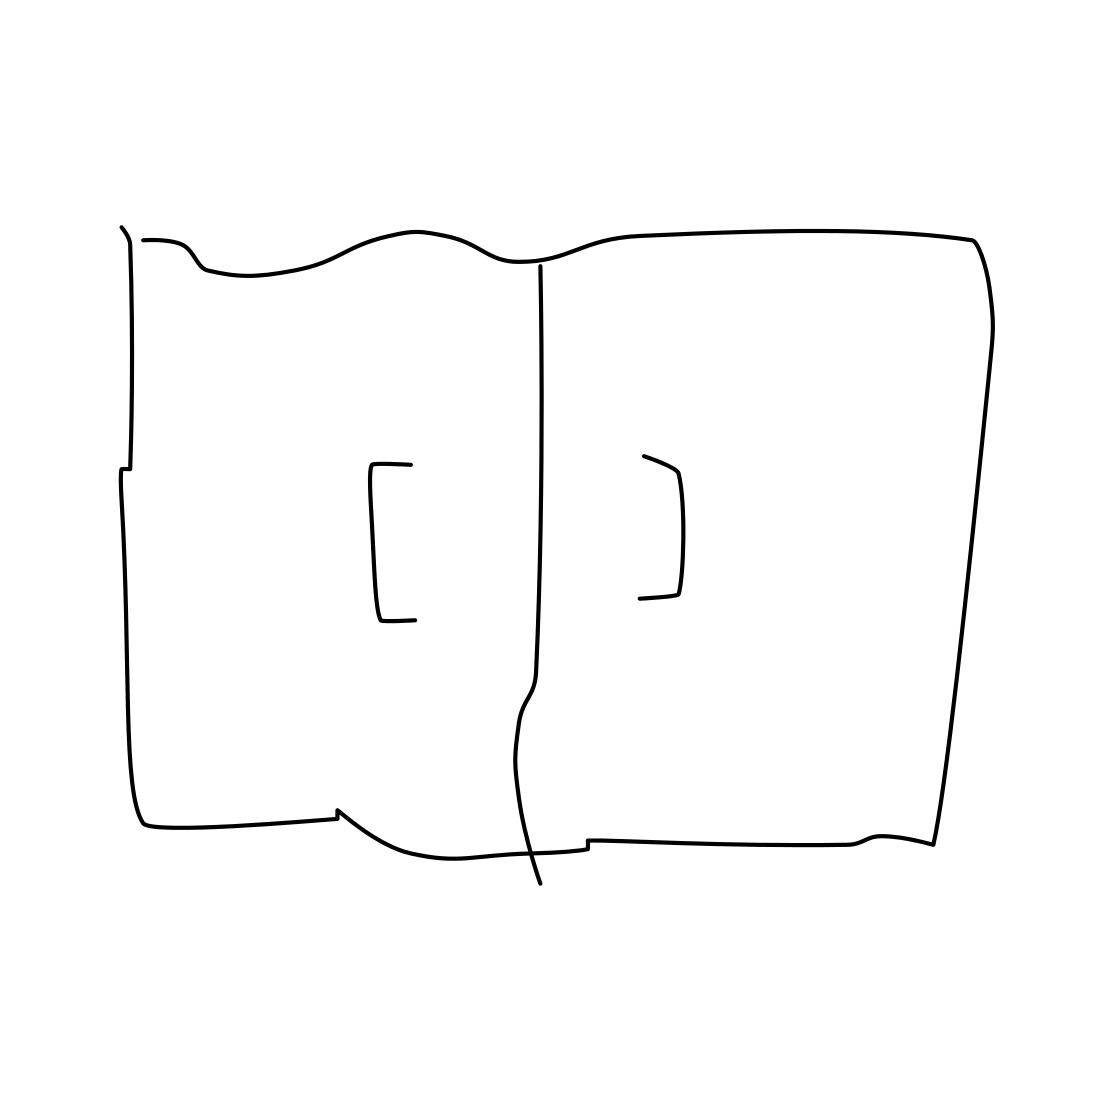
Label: cabinet